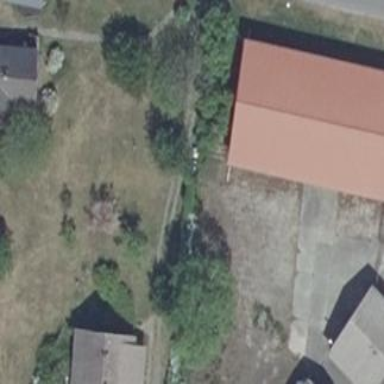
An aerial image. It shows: Building.